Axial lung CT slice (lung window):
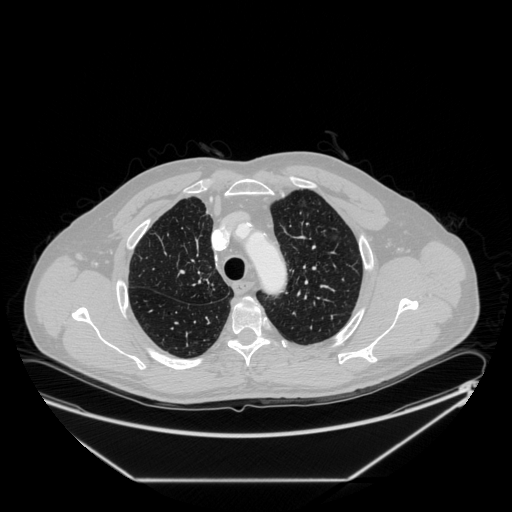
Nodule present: no